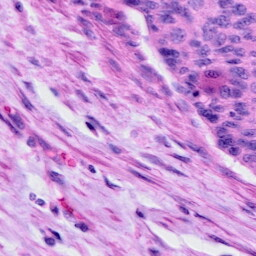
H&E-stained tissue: Cervix